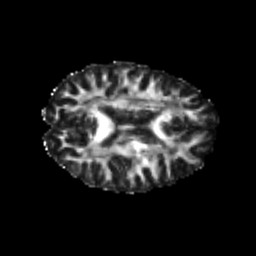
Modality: FA
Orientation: axial
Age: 23
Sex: female
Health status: healthy
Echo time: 0.074 s